Question: I am making a Chrome extension and i need to get 'PHPSESSID' from cookies.
When I type 'document.cookie' in console I get the cookies of the page but not 'PHPSESSID'
but when i open <URL> the PHPSESSID is shown:

How can I get the PHPSESSID value?
I tried
'''
function getPHPSESSID() {
var url = tab.url;
chrome.cookies.get({"url": url, "name": 'PHPSESSID'}, function(cookie) {
alert(cookie.value);
});
}
'''
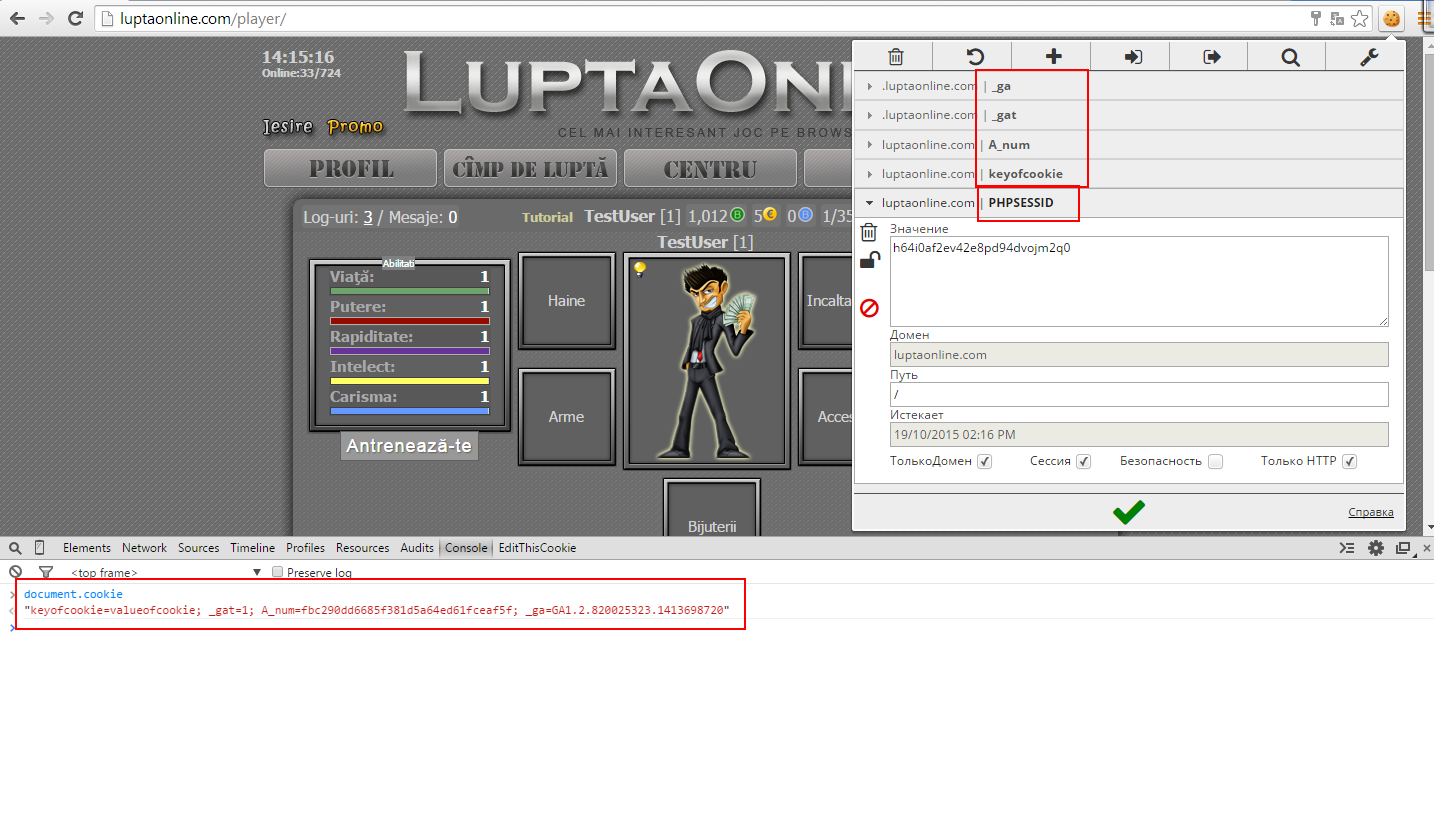
Answer: ## Issue
Your problem here is that you probably aren't using the correct permissions. To get cookies from a certain url/page you'll need to use the 'chrome.cookies' API. This API needs the '"cookies"'.
## Solution
In your 'manifest.json', . If you want to retrieve cookies from all the sites, you can use the '"<all_urls>"' permission. Or, if you want cookies only from that site you can use, for example, '"http://luptaonline.com/*'. I also noticed that you are using the 'chrome.tabs' API, so the permissions in 'manifest.json' should look like this:
'''
...
"permissions": [
"cookies",
"tabs",
"<all_urls>"
],
...
'''
Now, in your 'background.js', you can easily call the 'chrome.cookies.get()' method to 'PHPSESSID':
'''
var myUrl = "http://luptaonline.com/player/"; // assuming that this is the url
chrome.cookies.get({url: myUrl, name: 'PHPSESSID'}, function(cookie) {
// do something with the cookie
console.log(cookie);
alert(cookie.name + ' found, value: ' + cookie.value);
});
'''
---
Running the above code you'll get what you want. Here are some screenshot of the results:
Console log:

Cookie alert:

## Working example
You can download a working example of the extension <URL>.
## Documentation
You may find this documentation links helpful:
- <URL>